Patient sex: M
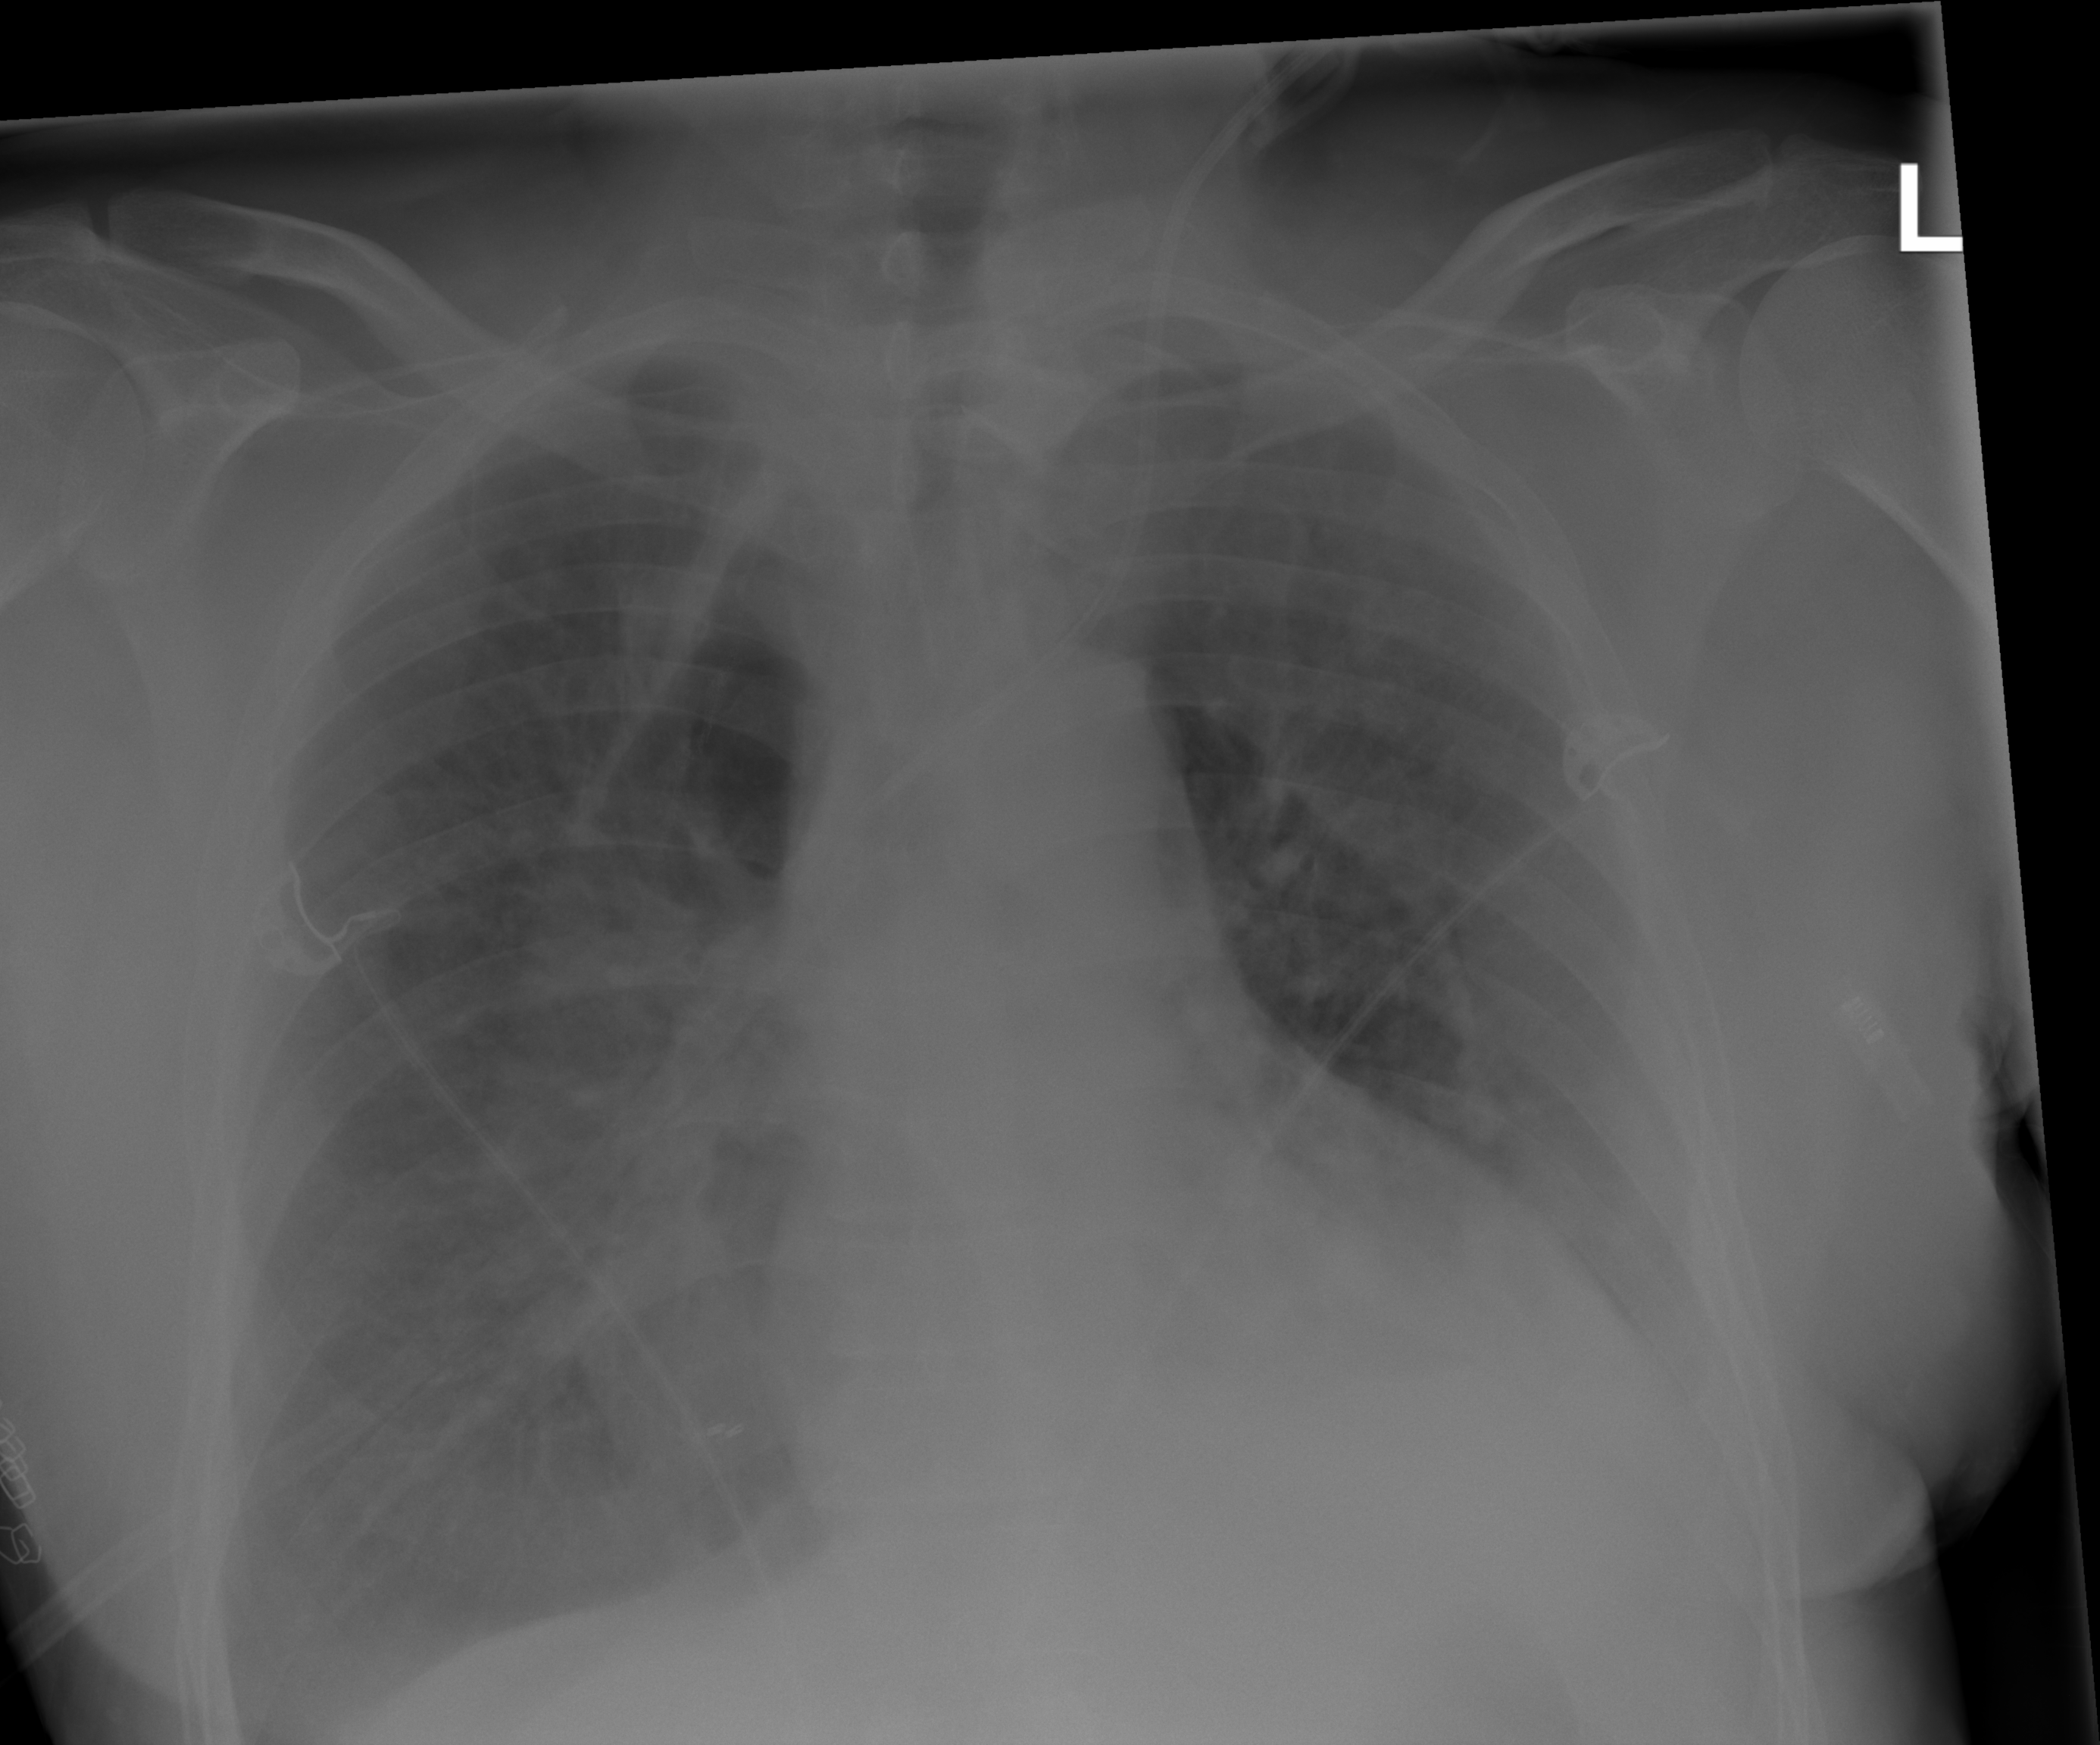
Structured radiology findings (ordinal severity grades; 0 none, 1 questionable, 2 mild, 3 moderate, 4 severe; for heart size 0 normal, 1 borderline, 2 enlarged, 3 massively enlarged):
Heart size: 2
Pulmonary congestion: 2
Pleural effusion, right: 2
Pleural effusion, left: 2
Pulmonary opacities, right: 2
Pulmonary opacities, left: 2
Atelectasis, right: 2
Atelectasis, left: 2